Question: I have three images on my header:
'''
<style>
.align-right
{
float:right;
margin-right: 5px;
display:inline;
}
.align-left {
float:left;
margin-right: 5px;
display:inline;
}
.align-center {
margin-left: auto !important;
margin-right: auto !important;
width=70%;
display:inline;
text-align:center;
}
</style>
</head>
<body>
<div data-role="header" data-position="fixed">
<div class="align-left"><img src="icon-settings.png"></div>
<div class="align-center"><img src="logo_transp.png"></div>
<div class="align-right"><img src="icon-settings.png"></div>
</div>
'''

The two icon-settings images are aligned correctly to the margin of the page but I want to get the logo aligned in the center of the page. Currently it is left-aligned against the left icon-settings image.
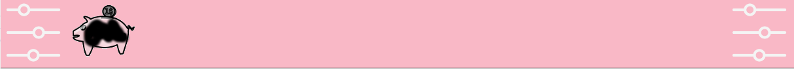
Answer: Try this <URL>.
'''
.align-center {
margin-left: auto !important;
margin-right: auto !important;
position: absolute;
display:inline;
left: 50%;
}
'''
> position: absolute; left: 50%;